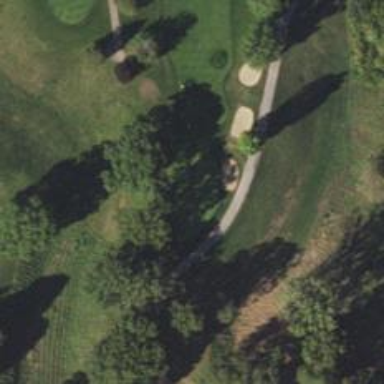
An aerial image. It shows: Golf hole.